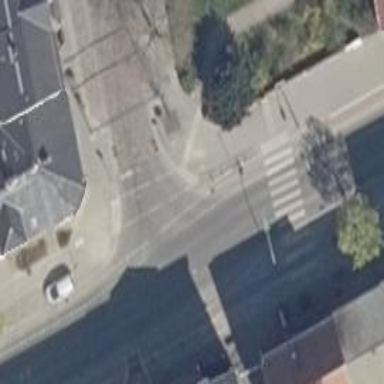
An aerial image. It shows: Unclassified asphalt road with both sidewalks and cycling track.